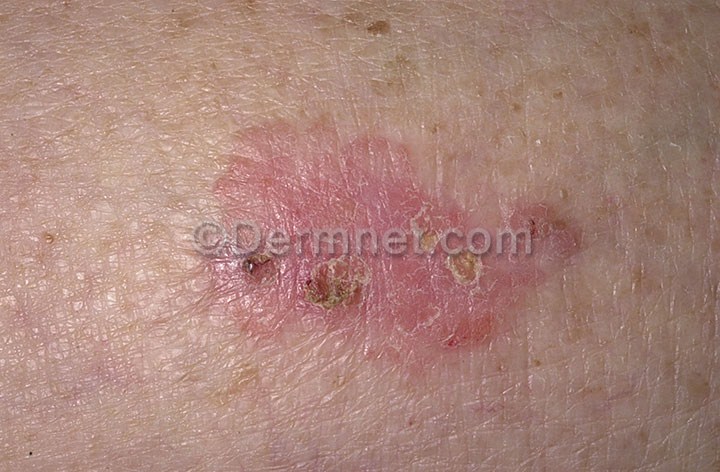
Disease: Actinic Keratosis Basal Cell Carcinoma and other Malignant Lesions